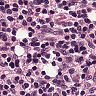
Metastatic tissue present: no